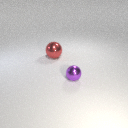
small purple metal sphere to the right of large red metal sphere